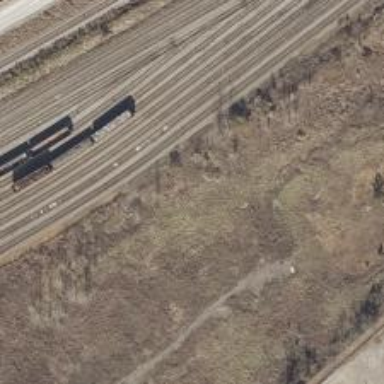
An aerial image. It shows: Railway yard used for manifest purposes.